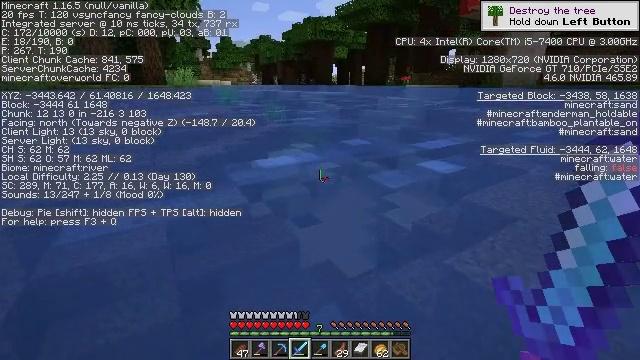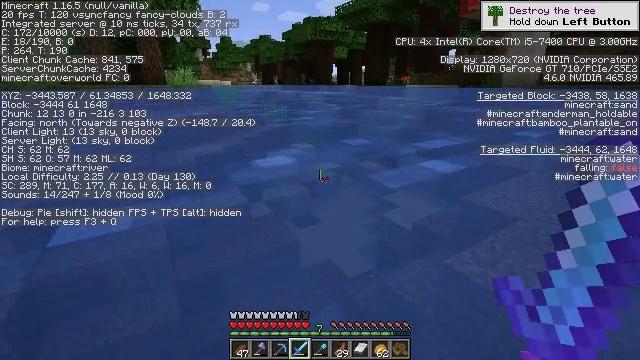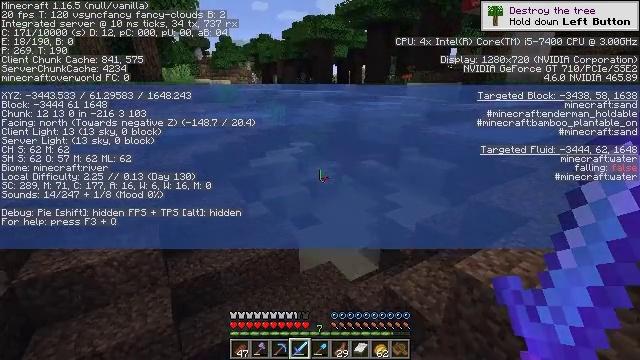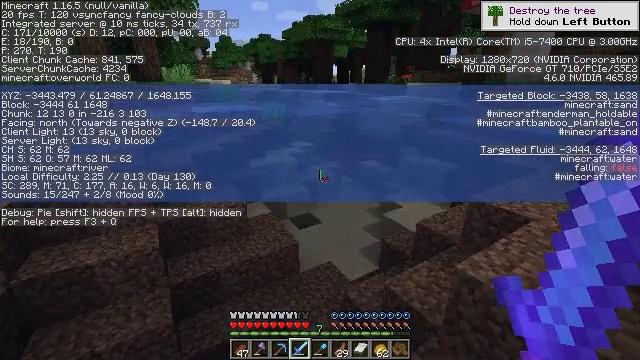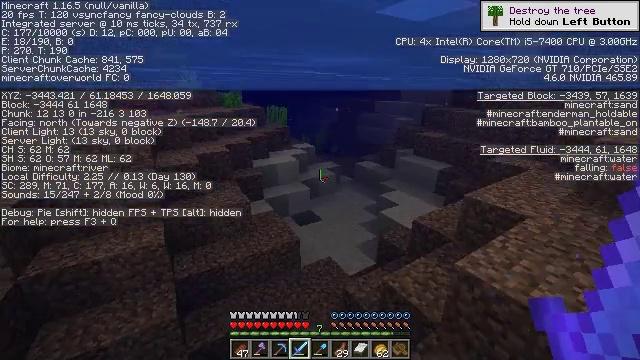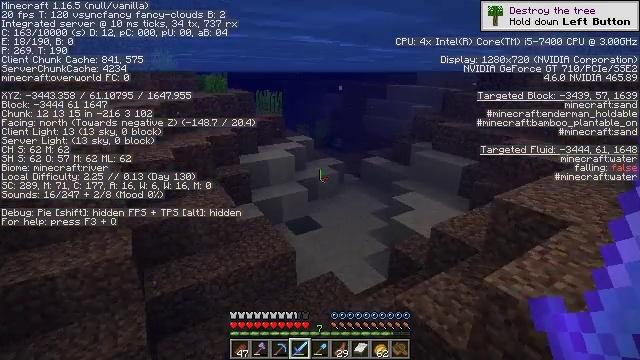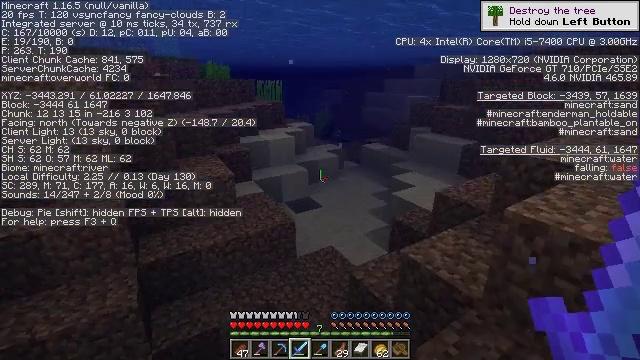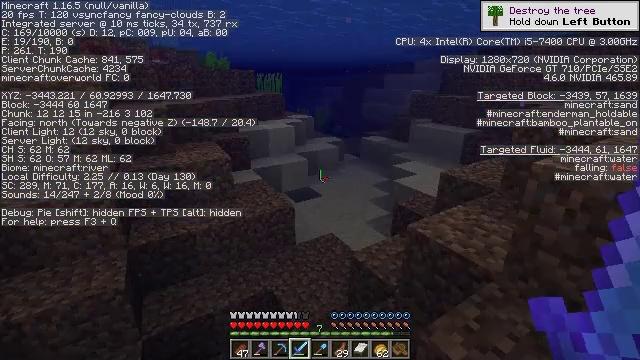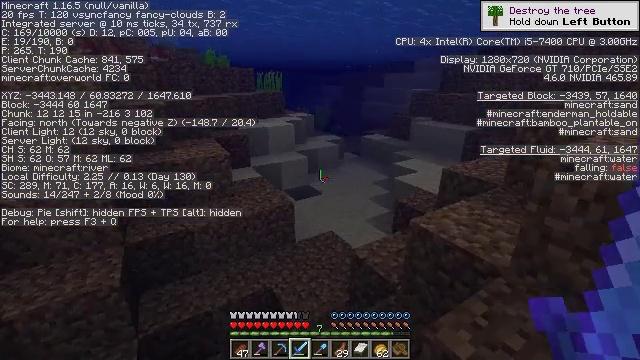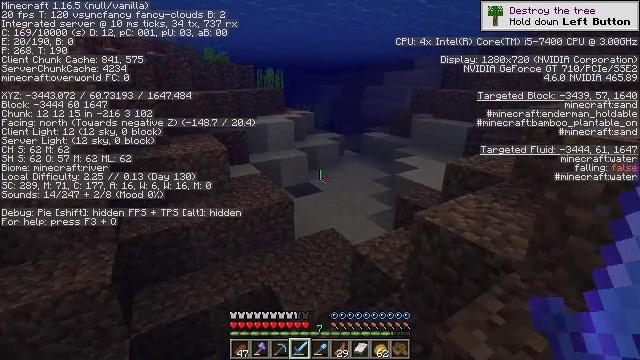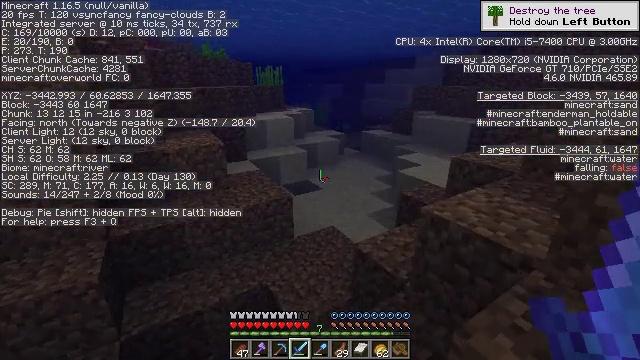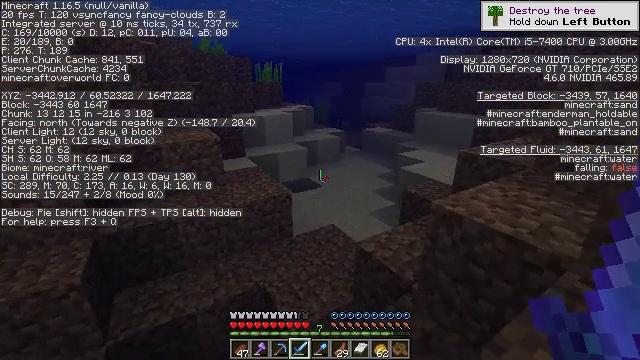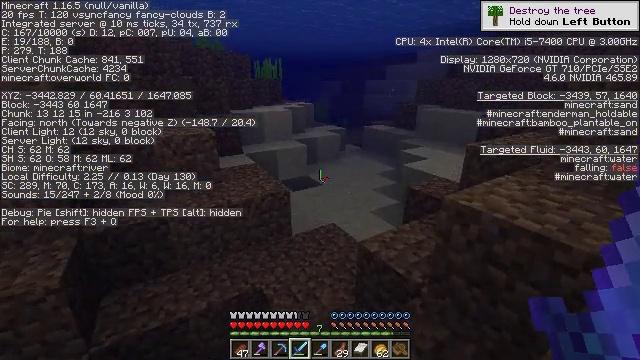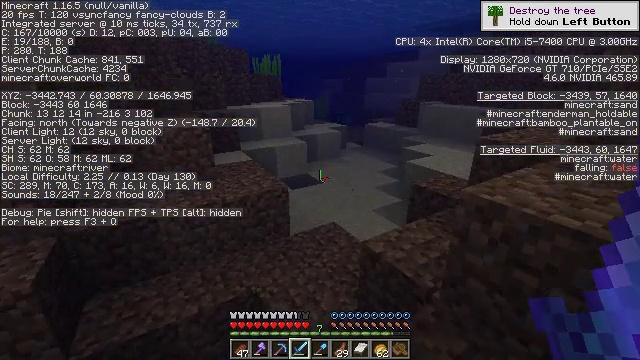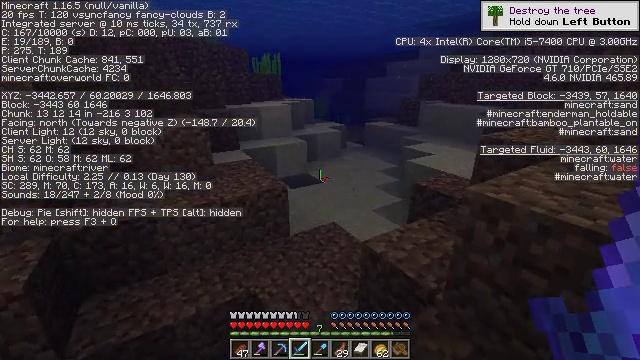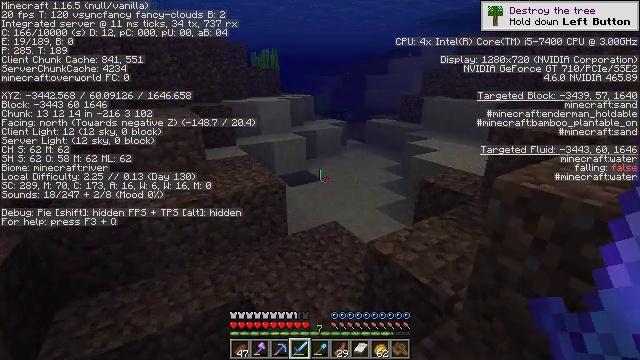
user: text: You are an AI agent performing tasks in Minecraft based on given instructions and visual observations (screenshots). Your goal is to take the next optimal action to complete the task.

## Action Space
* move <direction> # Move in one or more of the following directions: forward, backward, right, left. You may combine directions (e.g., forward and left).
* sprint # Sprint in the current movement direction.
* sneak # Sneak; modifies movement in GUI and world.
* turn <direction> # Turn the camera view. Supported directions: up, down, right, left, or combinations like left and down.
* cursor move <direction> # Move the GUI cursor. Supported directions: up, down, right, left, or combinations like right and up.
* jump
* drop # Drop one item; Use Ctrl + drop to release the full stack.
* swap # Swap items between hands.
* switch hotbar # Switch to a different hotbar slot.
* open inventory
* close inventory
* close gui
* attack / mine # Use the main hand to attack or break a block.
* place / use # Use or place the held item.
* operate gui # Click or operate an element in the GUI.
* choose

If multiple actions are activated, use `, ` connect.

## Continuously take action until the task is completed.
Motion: motion action
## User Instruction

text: Hunt animals.
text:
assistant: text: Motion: move forward, sprint
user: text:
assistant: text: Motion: move forward, sprint
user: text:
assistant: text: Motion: move forward, sprint
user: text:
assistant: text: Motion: move forward, sprint
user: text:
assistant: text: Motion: move forward, sprint
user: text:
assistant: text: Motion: move forward, sprint
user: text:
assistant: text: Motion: move forward, sprint
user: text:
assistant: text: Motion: move forward, sprint
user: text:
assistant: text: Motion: move forward, sprint
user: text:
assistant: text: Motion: move forward, sprint
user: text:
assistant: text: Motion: move forward, sprint
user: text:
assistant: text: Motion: move forward
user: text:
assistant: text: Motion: move forward
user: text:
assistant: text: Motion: move forward
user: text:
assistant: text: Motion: move forward, sprint
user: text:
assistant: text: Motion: move forward, sprint
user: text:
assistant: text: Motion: move forward, sprint
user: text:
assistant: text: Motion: move forward, sprint, turn up
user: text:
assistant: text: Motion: move forward, turn right and up
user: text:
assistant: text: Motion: move forward, turn right and up
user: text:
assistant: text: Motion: move forward, turn up
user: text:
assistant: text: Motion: move forward, turn up
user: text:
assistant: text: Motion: move forward
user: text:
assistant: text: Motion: move forward
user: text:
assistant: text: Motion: move forward
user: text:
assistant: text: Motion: move forward
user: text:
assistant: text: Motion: move forward, turn right
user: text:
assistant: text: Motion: move forward, turn right
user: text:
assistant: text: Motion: move forward
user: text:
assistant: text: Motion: move forward